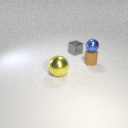
small brown rubber cylinder below small blue metal sphere